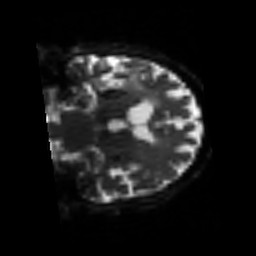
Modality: sbref
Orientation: coronal
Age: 75
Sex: male
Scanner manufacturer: siemens
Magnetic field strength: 3 T
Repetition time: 3.2 s
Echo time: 0.081 s